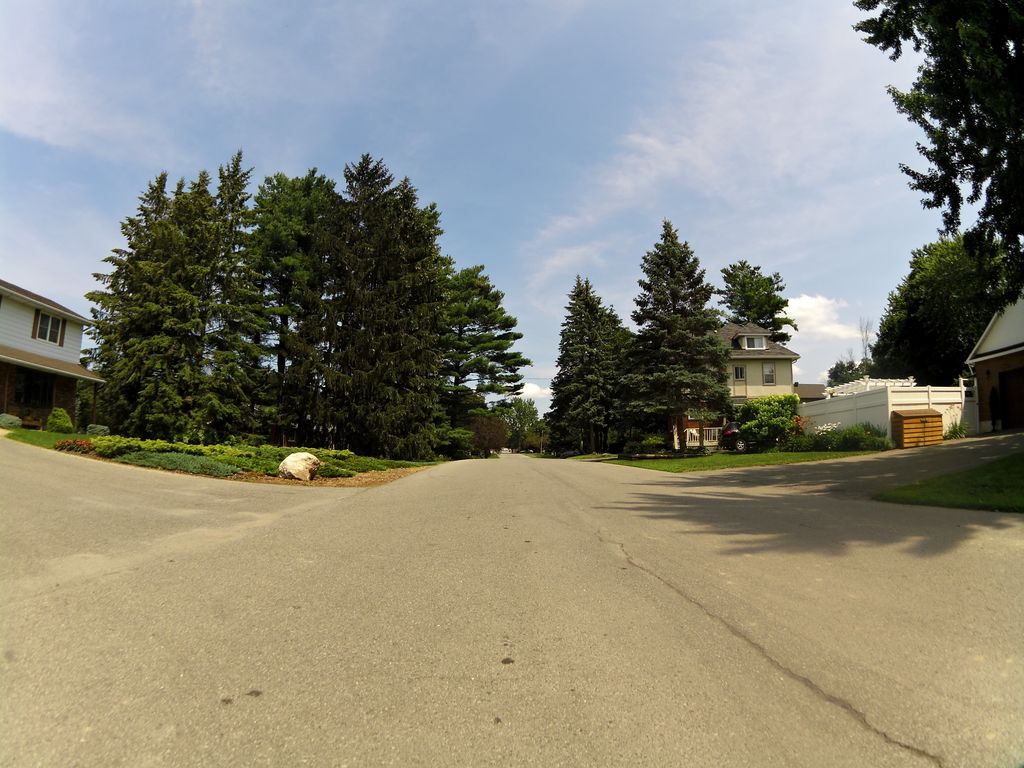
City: ottawa-gatineau